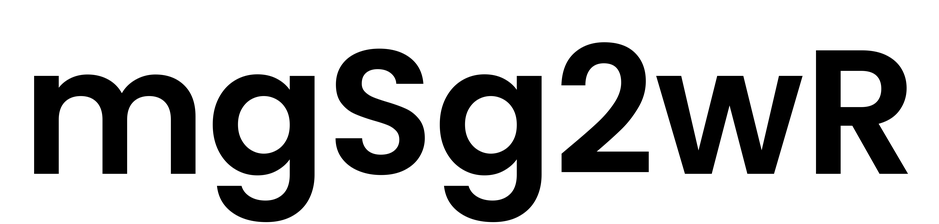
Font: Poppins-SemiBold